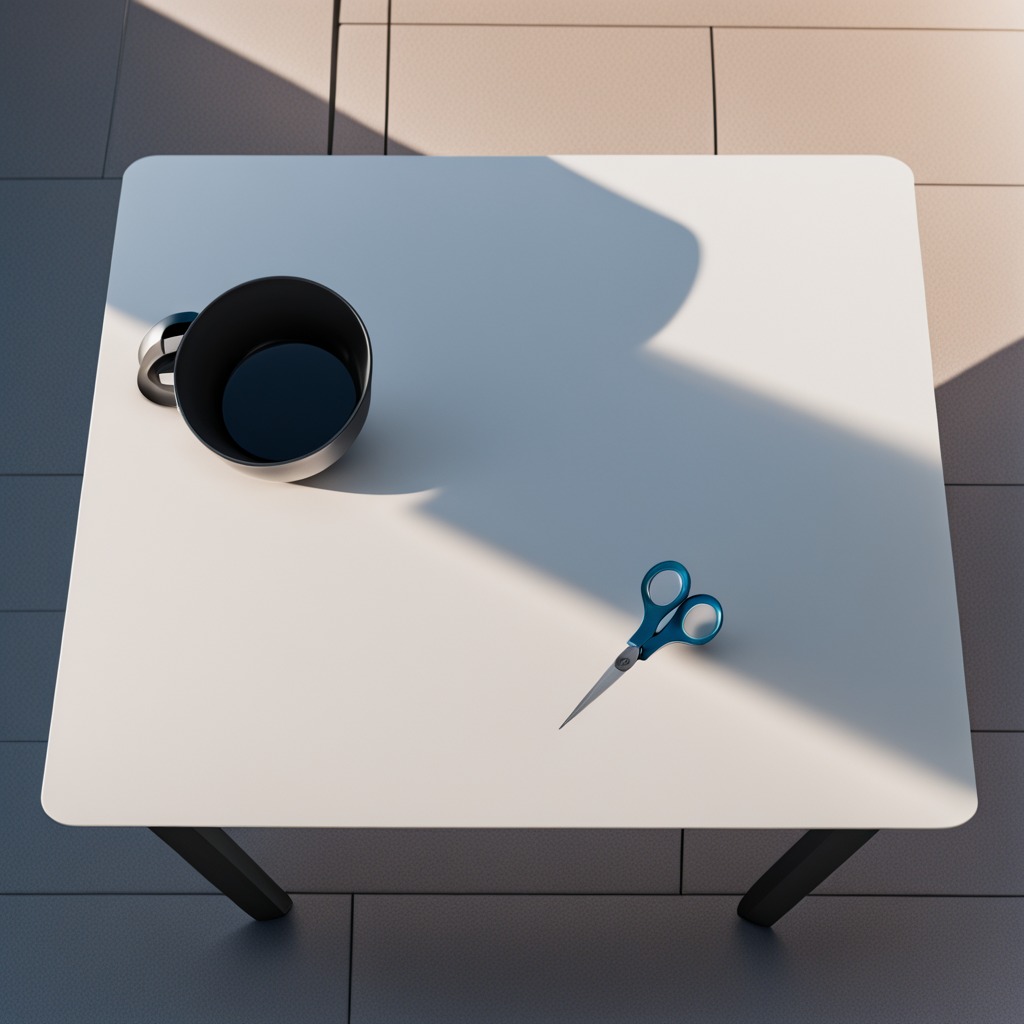
A scissor lies on the table.